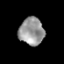
Tissue: prostate
Cell type: Epithelial cells
Senescence score: 0.3269
Nuclear area (px): 671
Mean DAPI intensity: 151.668